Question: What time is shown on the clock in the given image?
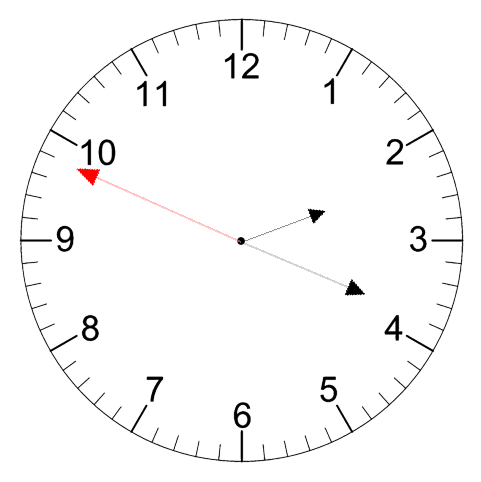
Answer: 02:18:49